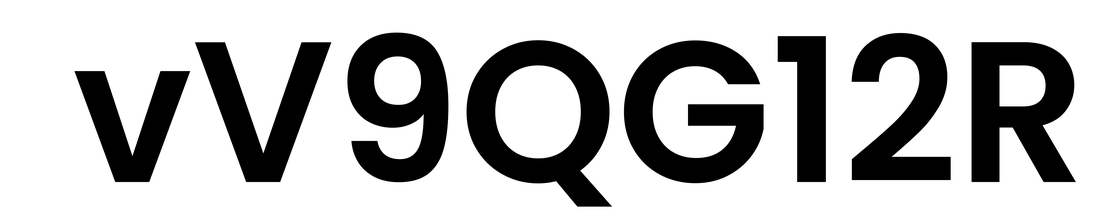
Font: Poppins-SemiBold